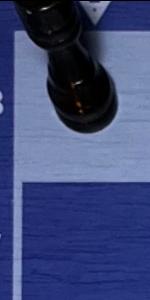
Label: Empty